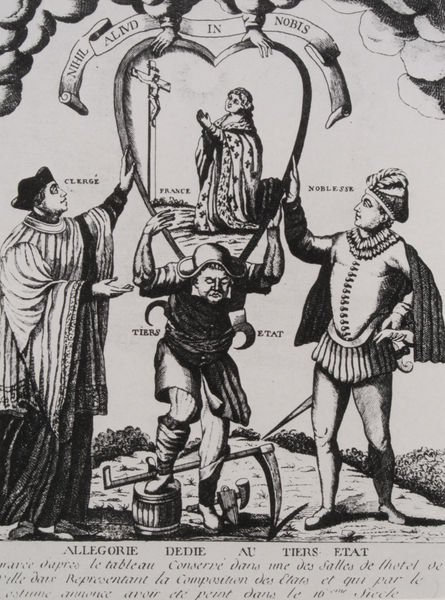
Titel: Allegorie, dem Dritten Stand gewidmet.
Standort: Paris
Institution: Bibliothèque Nationale.
Schlagwörter: dunkel, hand, himmel, mann, umhang, weiß, wolken, frankreich, frau, grau, hell, hut, hüte, männer, schwarz, zeichnung, gras, weg, wolke, herren, schleife, kappe, mütze, mützen, band, falten, stehen, steine, tragen, ärmel, hände, hügel, kirche, geistlicher, gewand, mantel, stoff, adel, gewänder, kaufmann, schrift, papier, last, arbeiter, figuren, französisch, bischof, könig, karikatur, bauer, strümpfe, narr, kreuz, druck, schwarz weiss, sichel, druckgrafik, stich, illustration, ironie, karrikatur, revolution, schwert, text, soldat, bürger, stand, adeliger, dreispitz, stiefel, fass, beten, gebet, allegorie, prister, pfarrer, christus, jesus, jesus christus, kreuzigung, knieend, wams, klerus, knieen, priester, knopfreihe, kruzifix, heiliger, herz, adliger, heilige, eimer, kupferstich, anbetung, joch, träger, herzform, französische revolution, harlekin, hofnarr, sense, kniefall, banderole, erlöser, erdhügel, beschriftet, stände, stifter, schriftband, gekreuzigter, albe, umhanf, kleriker, messias, heerpauke, gottessohn, sohn gottes, france, christkind, kreuz tragen, etat, binär, dedie, flatne, klerus adel, kruzifikus, staatskritik, he, nobis, tier etat, tiers etat, stöände, christkönig, heilland, erretter, jesus von nazaret